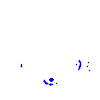
Particle: proton